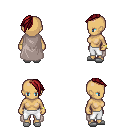
a pixel art fantasy rpg character, female body template, human, tanned skin, gray cape, white pants, brunette long mohawk hairstyle, bracelets, white slippers, four views (front, back, left, right), 2x2 character sprite sheet, small pixel art, hard edges, no anti-aliasing